Interaction volume radius: 10 \u00c5
Interaction volume height: 15 \u00c5
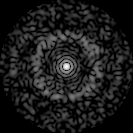
Disorder parameter: 0.8457